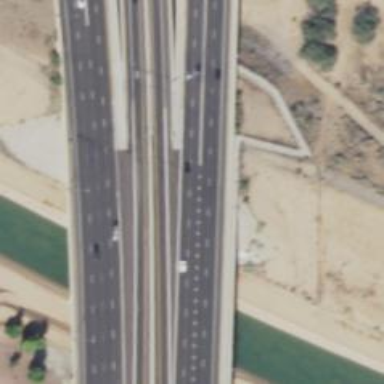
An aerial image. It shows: Asphalt bridge for motorway link.